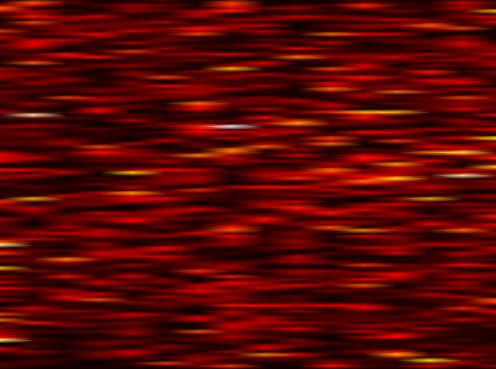
Label: FBMC